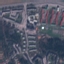
Label: Residential